Question: The layout XML is :
'''
<?xml version="1.0" encoding="utf-8"?>
<LinearLayout xmlns:android="http://schemas.android.com/apk/res/android"
android:layout_width="fill_parent"
android:layout_height="wrap_content"
android:background="@color/translucenter_dark" >
<LinearLayout
android:layout_width="fill_parent"
android:layout_height="200dip"
>
<ProgressBar android:id="@+id/progressBar1"
android:layout_width="wrap_content"
android:layout_height="wrap_content"
android:layout_gravity="center"
></ProgressBar>
</LinearLayout>
</LinearLayout>
'''
And the final layout is :

Why the progressBar was not put in center both vertically and horizontally. Is it a feature or a bug :)
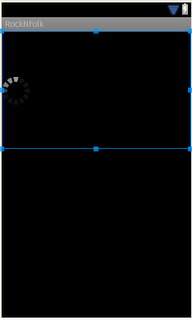
Answer: You could give the linear layout enclosing the progress bar 'android:gravity="center"'.
This will make the progress bar centered.
It seems progress bar utilizes the <URL> in android.